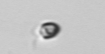
Label: Pyramimonas